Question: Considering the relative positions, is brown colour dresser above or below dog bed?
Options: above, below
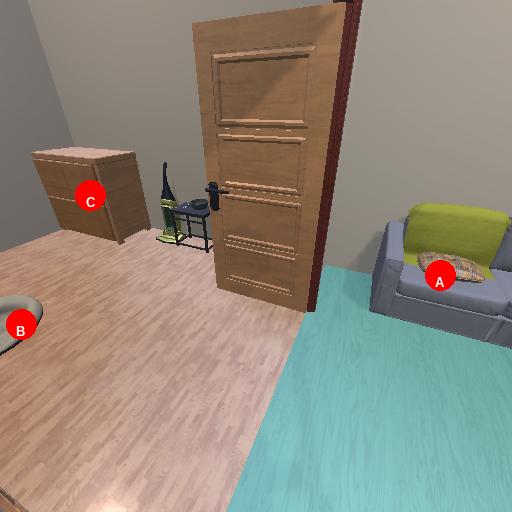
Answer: above